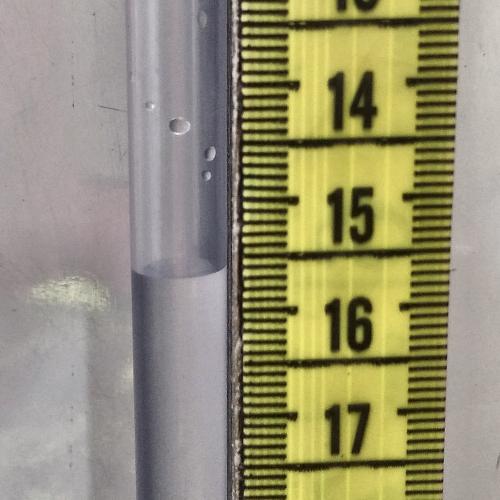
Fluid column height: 15.6 cm